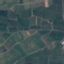
Label: PermanentCrop